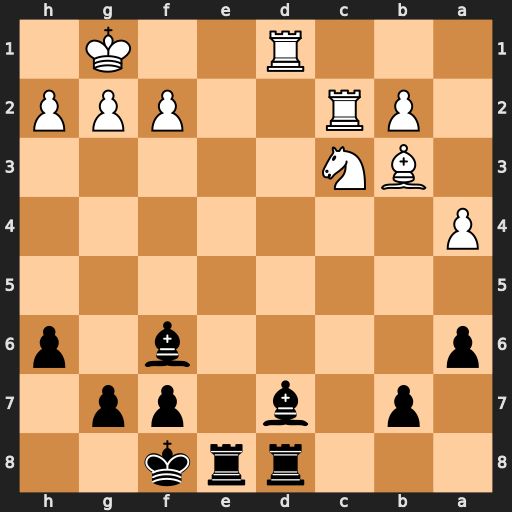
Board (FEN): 3rrk2/1p1b1pp1/p4b1p/8/P7/1BN5/1PR2PPP/3R2K1
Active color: b
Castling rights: -
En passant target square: -
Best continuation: Bxa4 Rxd8 Bxd8